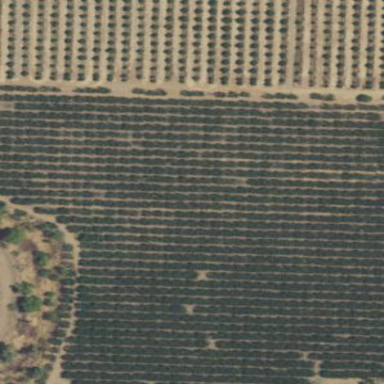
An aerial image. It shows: Apricot orchard with rows of apricot trees.